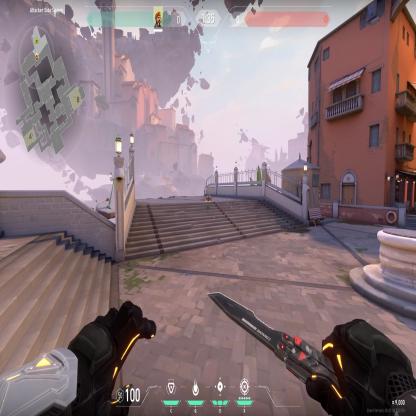
Label: dropped spike